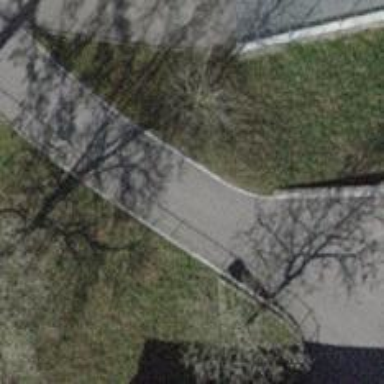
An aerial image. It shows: Paved driveway serving as service road.